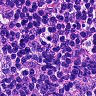
Metastatic tissue present: no